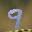
Label: 9